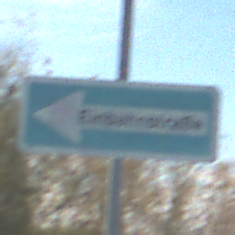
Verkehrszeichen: EinbahnstrasseLinksweisend
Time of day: MorningAfternoon
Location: Outdoor (Nature)
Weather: Clear
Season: Autumn
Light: Natural